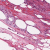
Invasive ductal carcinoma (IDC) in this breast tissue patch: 0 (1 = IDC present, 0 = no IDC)